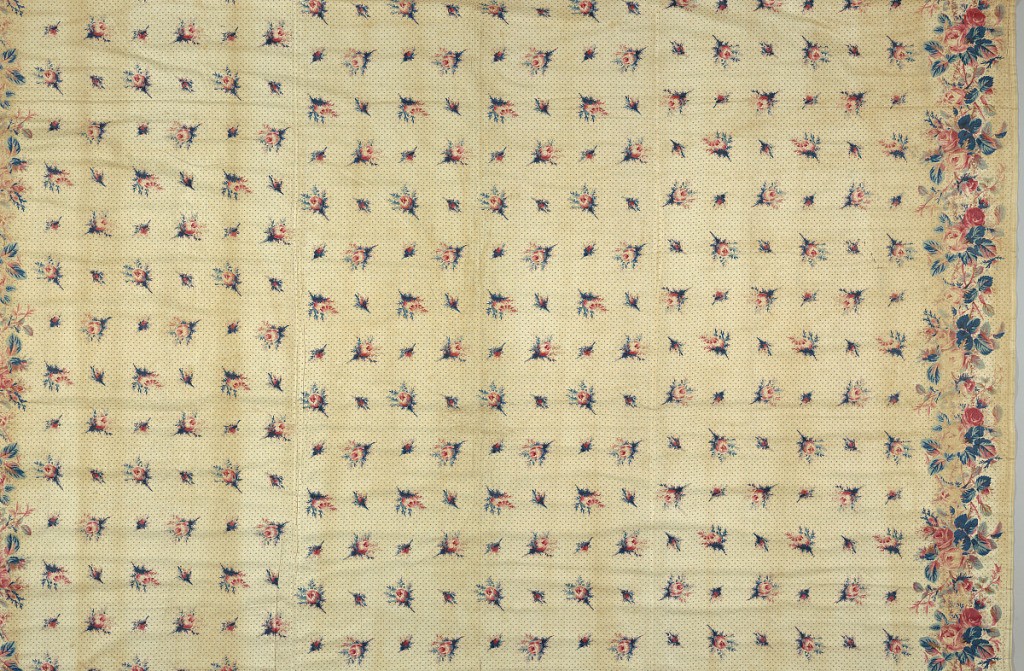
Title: Curtain panels
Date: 19th century
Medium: cotton Technique: printed and glazed
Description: Pair of curtain panels in a glazed chintz. White ground is printed in an allover detached design of rose buds and blue foliage, probably faded from green. Small star-shaped design on the background. Border has a design of densely grouped roses and foliage.